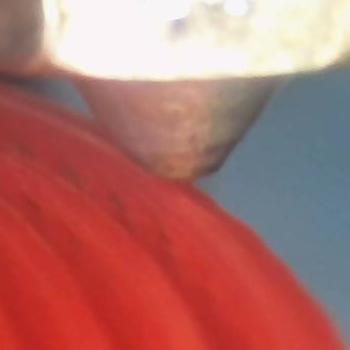
Flow rate: 94%